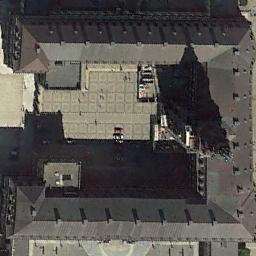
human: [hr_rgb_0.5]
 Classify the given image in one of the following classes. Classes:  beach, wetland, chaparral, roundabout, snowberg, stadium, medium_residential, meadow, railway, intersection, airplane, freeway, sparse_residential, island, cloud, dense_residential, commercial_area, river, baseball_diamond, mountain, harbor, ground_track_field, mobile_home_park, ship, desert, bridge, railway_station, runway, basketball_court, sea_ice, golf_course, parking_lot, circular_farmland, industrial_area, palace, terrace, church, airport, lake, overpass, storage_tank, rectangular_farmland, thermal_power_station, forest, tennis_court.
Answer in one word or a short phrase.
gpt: palace